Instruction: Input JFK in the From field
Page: home
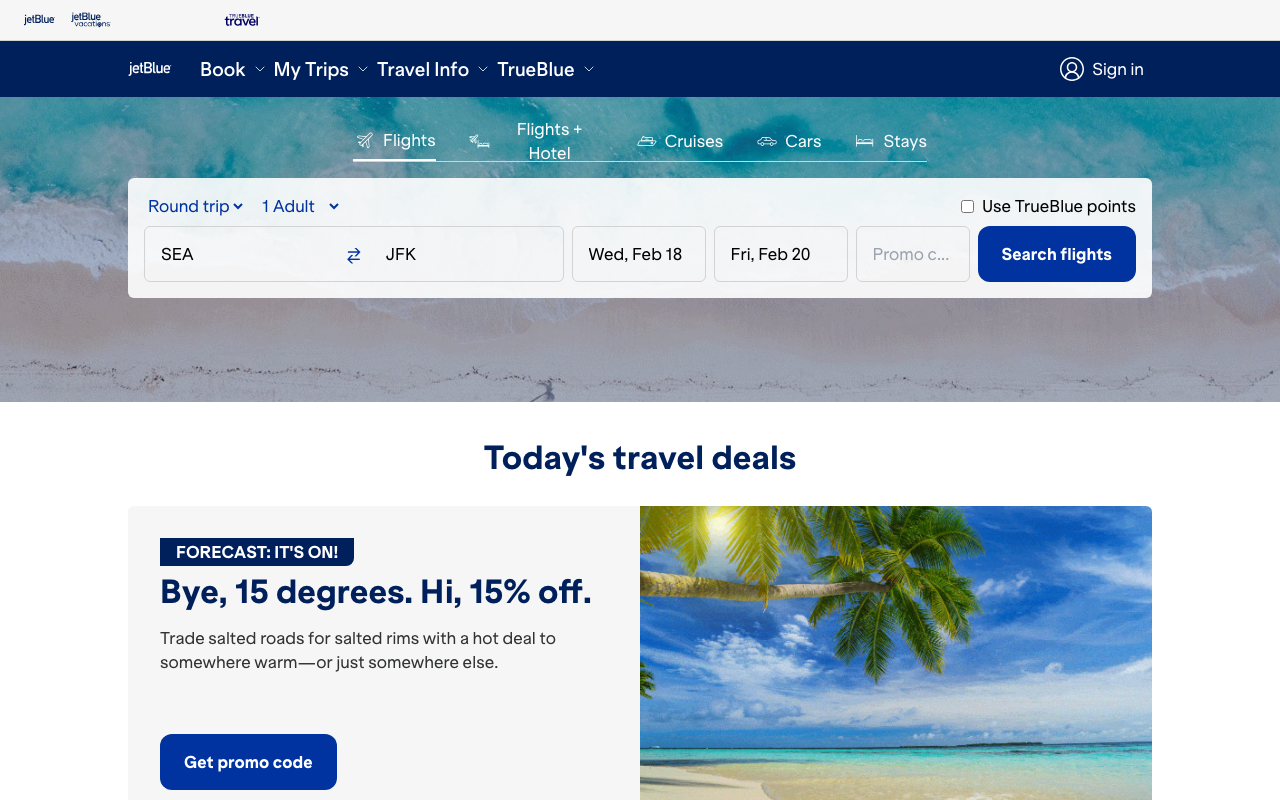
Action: type